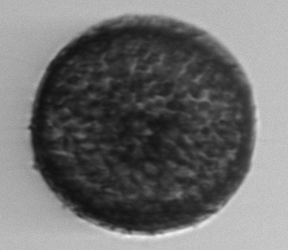
Label: Coscinodiscus